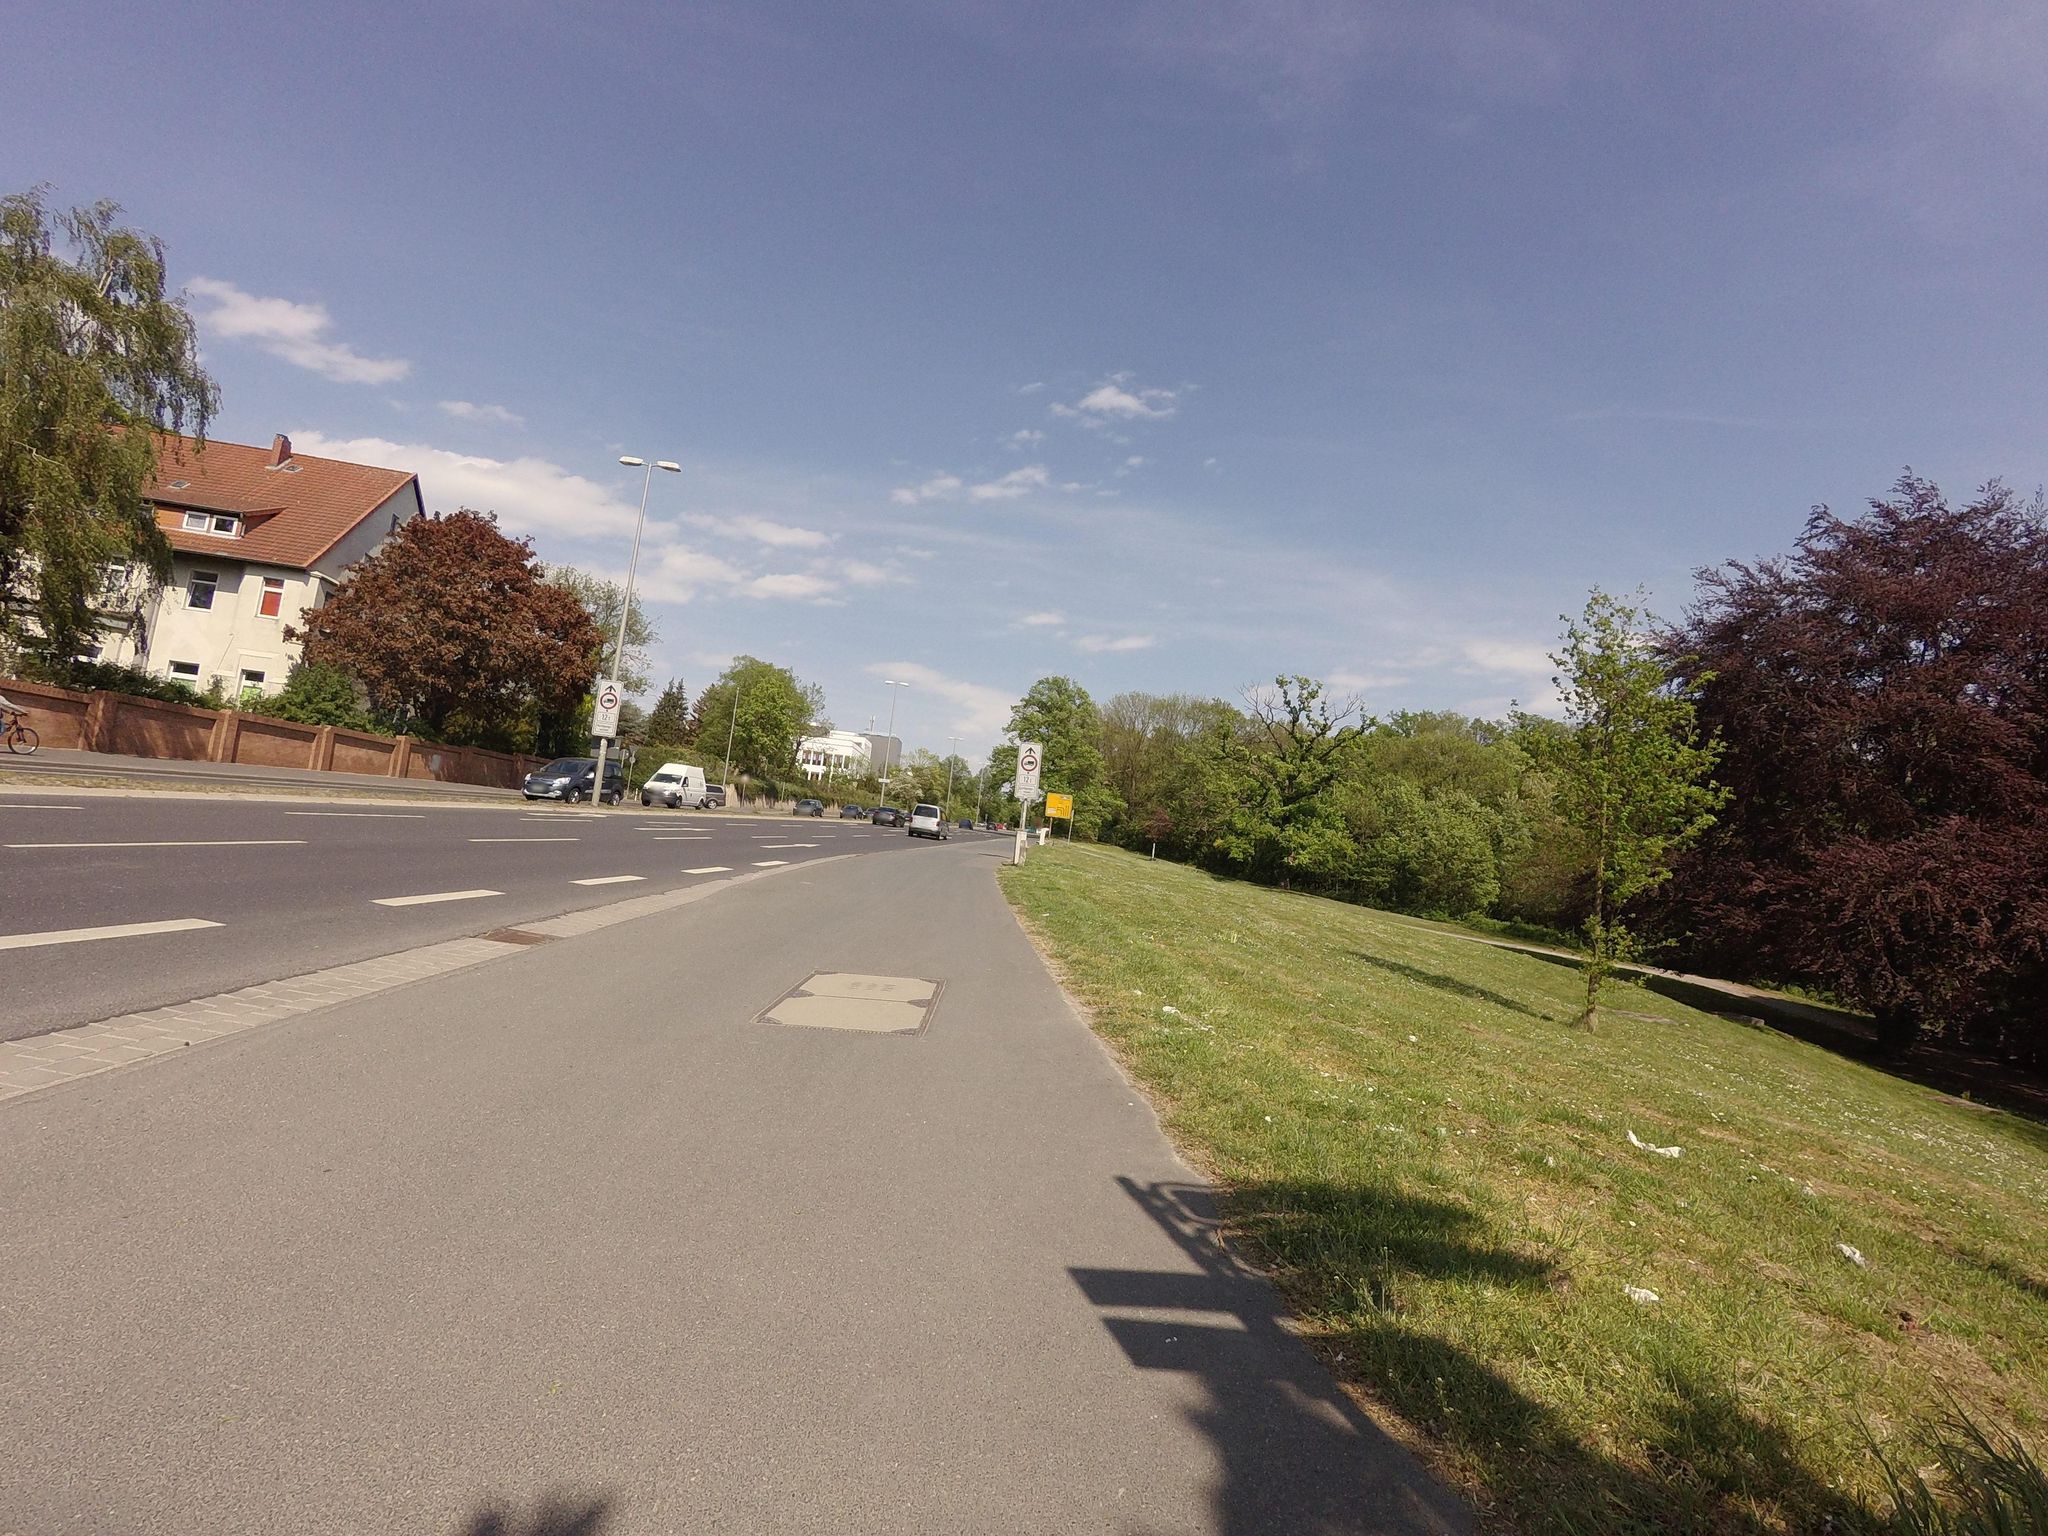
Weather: clear
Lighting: day
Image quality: good
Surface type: cycling surface
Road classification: path
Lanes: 2, 4, 3
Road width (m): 2
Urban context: urban centre
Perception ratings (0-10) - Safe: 8.83, Lively: 7.23, Beautiful: 8.97, Boring: 8.34, Depressing: 3.33, Wealthy: 7.51